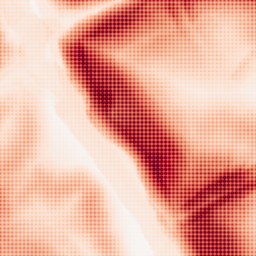
Category: morphological
Decomposition family: morphological_gradient
Decomposition parameters: size: 15
shape: diamond
Upsampling method: sinc_hamming
Upsampling parameters: scale: 8
kernel_size: 8
Upsampling scale: 8